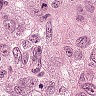
Metastatic tissue present: yes